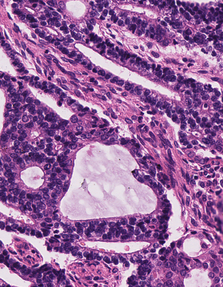
Tumor epithelial tissue: yes
Tumor-associated stroma tissue: yes
Normal tissue: no